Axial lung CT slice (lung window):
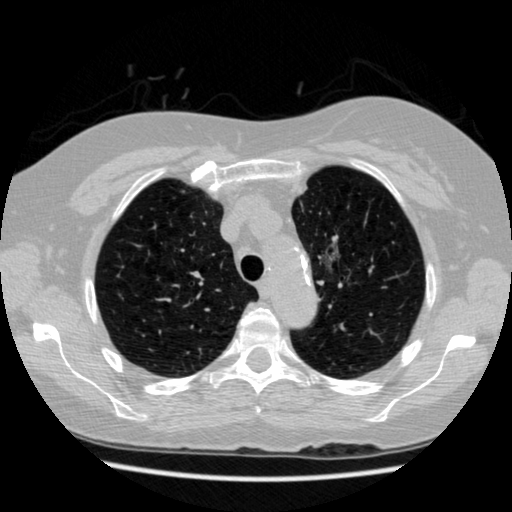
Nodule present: yes
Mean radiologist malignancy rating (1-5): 2